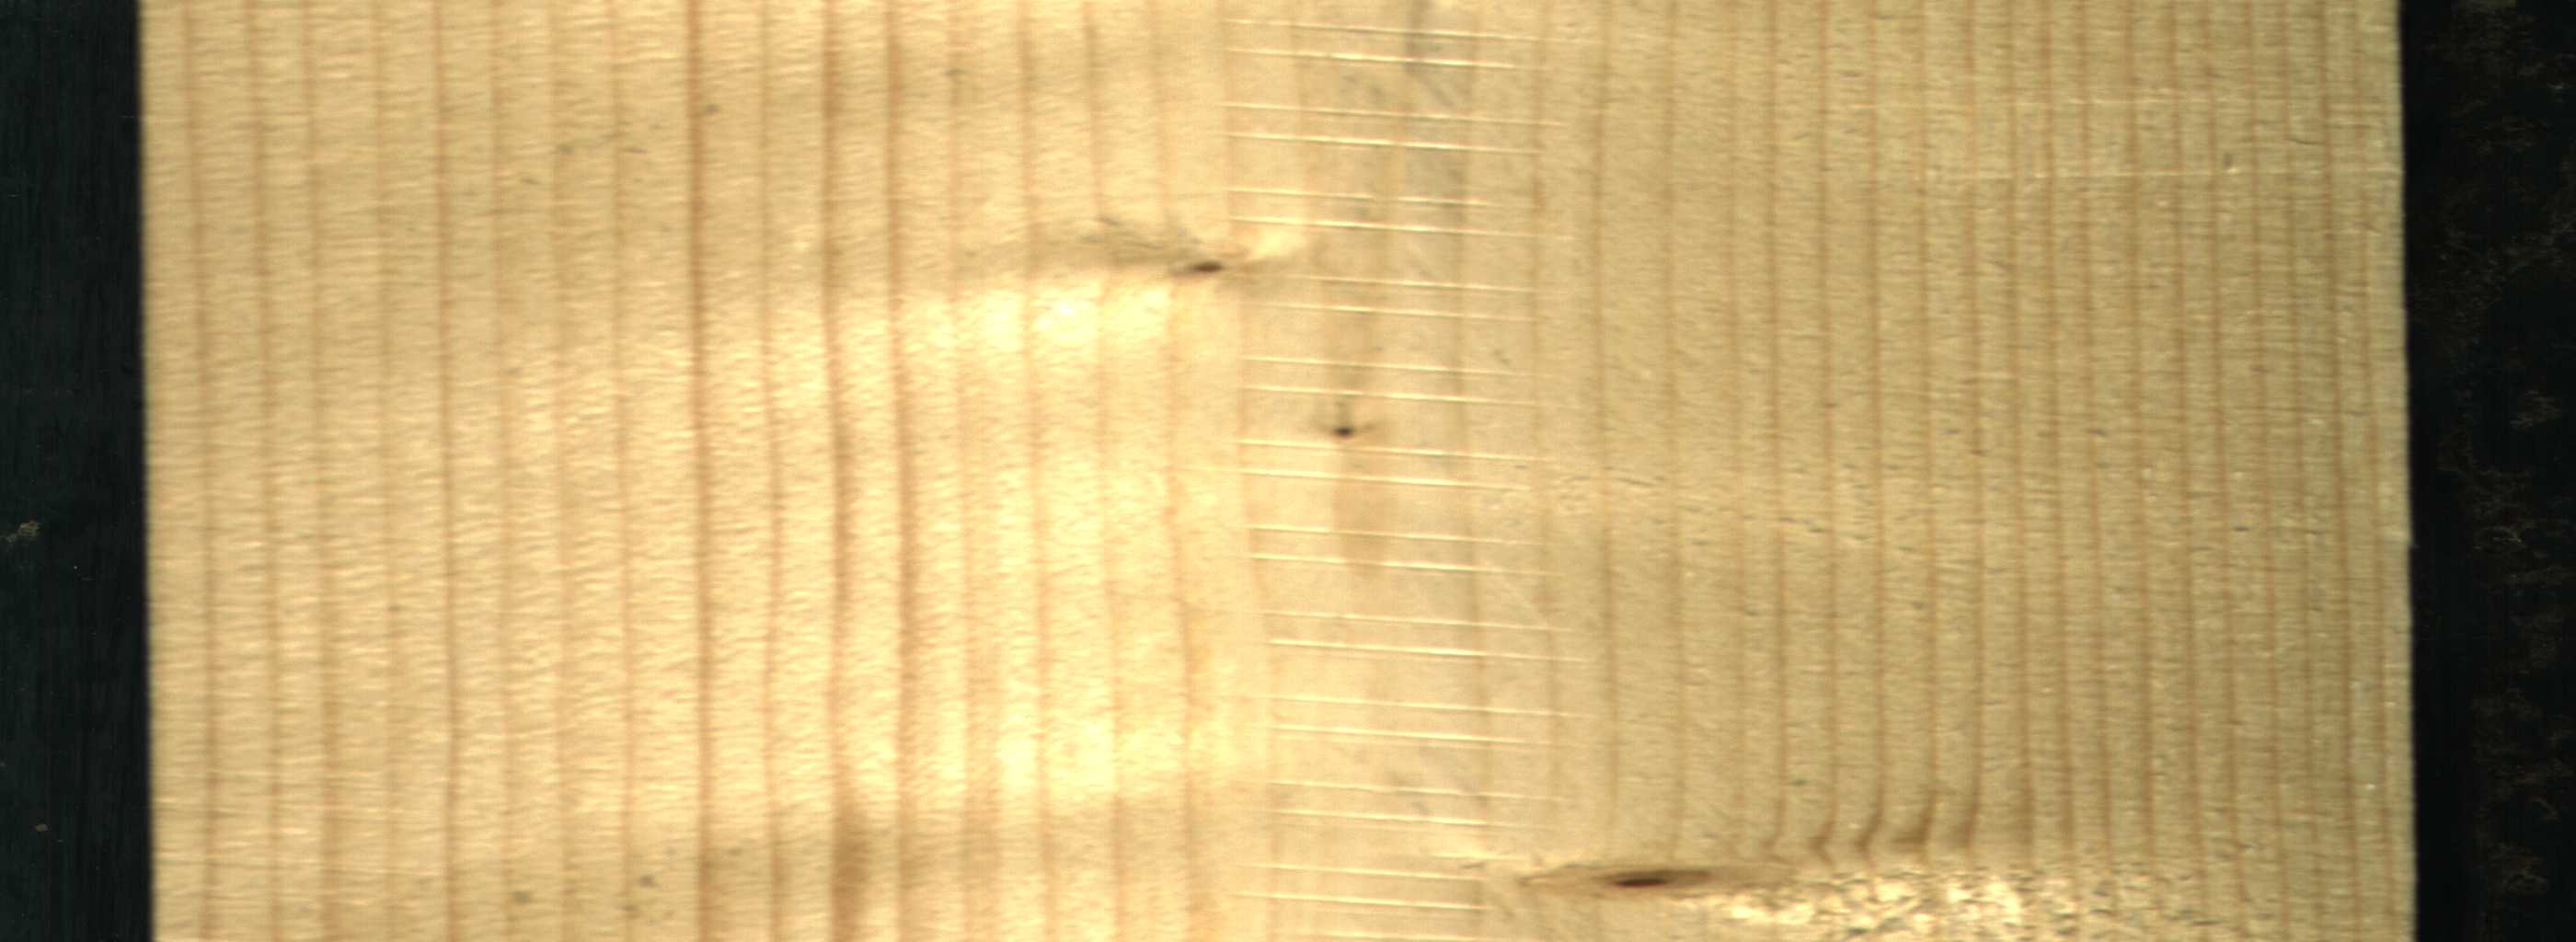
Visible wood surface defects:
Live_Knot